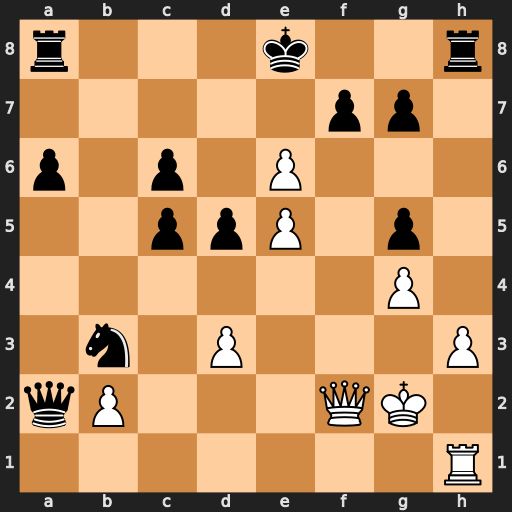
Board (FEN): r3k2r/5pp1/p1p1P3/2ppP1p1/6P1/1n1P3P/qP3QK1/7R
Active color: w
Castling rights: kq
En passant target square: -
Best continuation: Qxf7+ Kd8 Qd7#